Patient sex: M
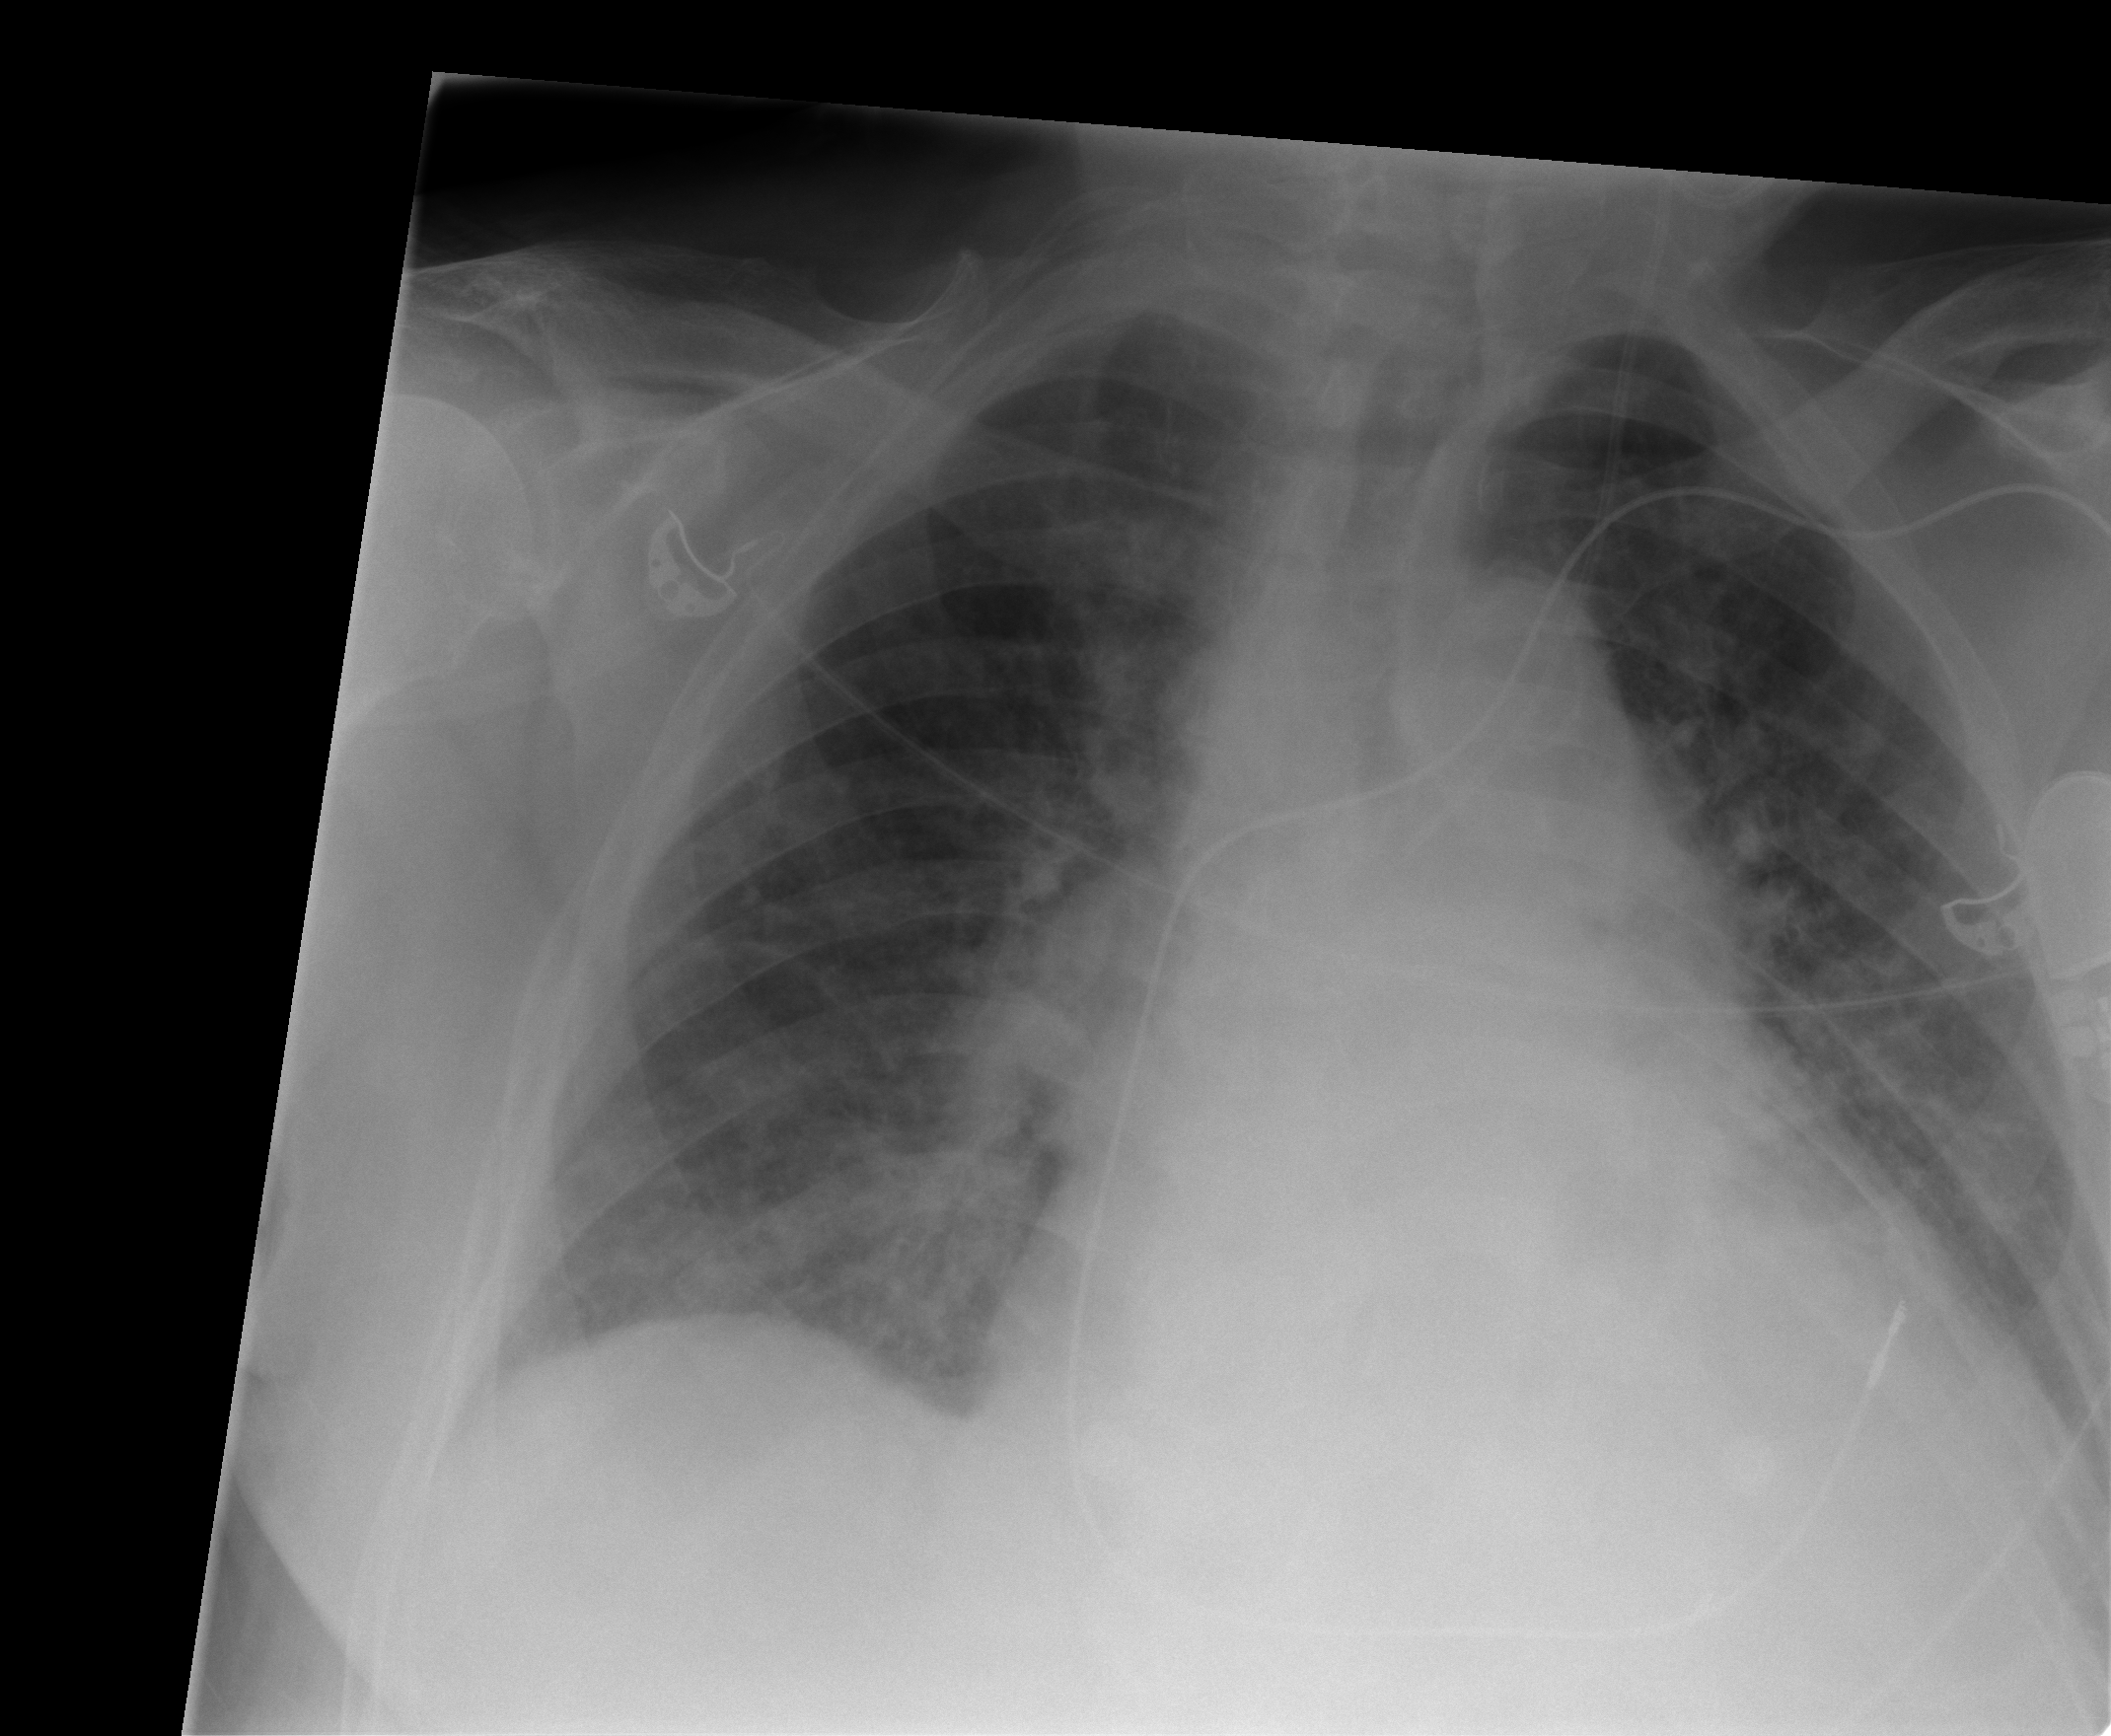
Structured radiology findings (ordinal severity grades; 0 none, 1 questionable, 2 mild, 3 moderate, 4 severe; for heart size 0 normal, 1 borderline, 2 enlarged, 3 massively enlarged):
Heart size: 2
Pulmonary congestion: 1
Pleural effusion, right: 1
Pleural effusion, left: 2
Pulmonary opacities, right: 0
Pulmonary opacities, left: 0
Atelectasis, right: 2
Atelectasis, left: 2